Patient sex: M
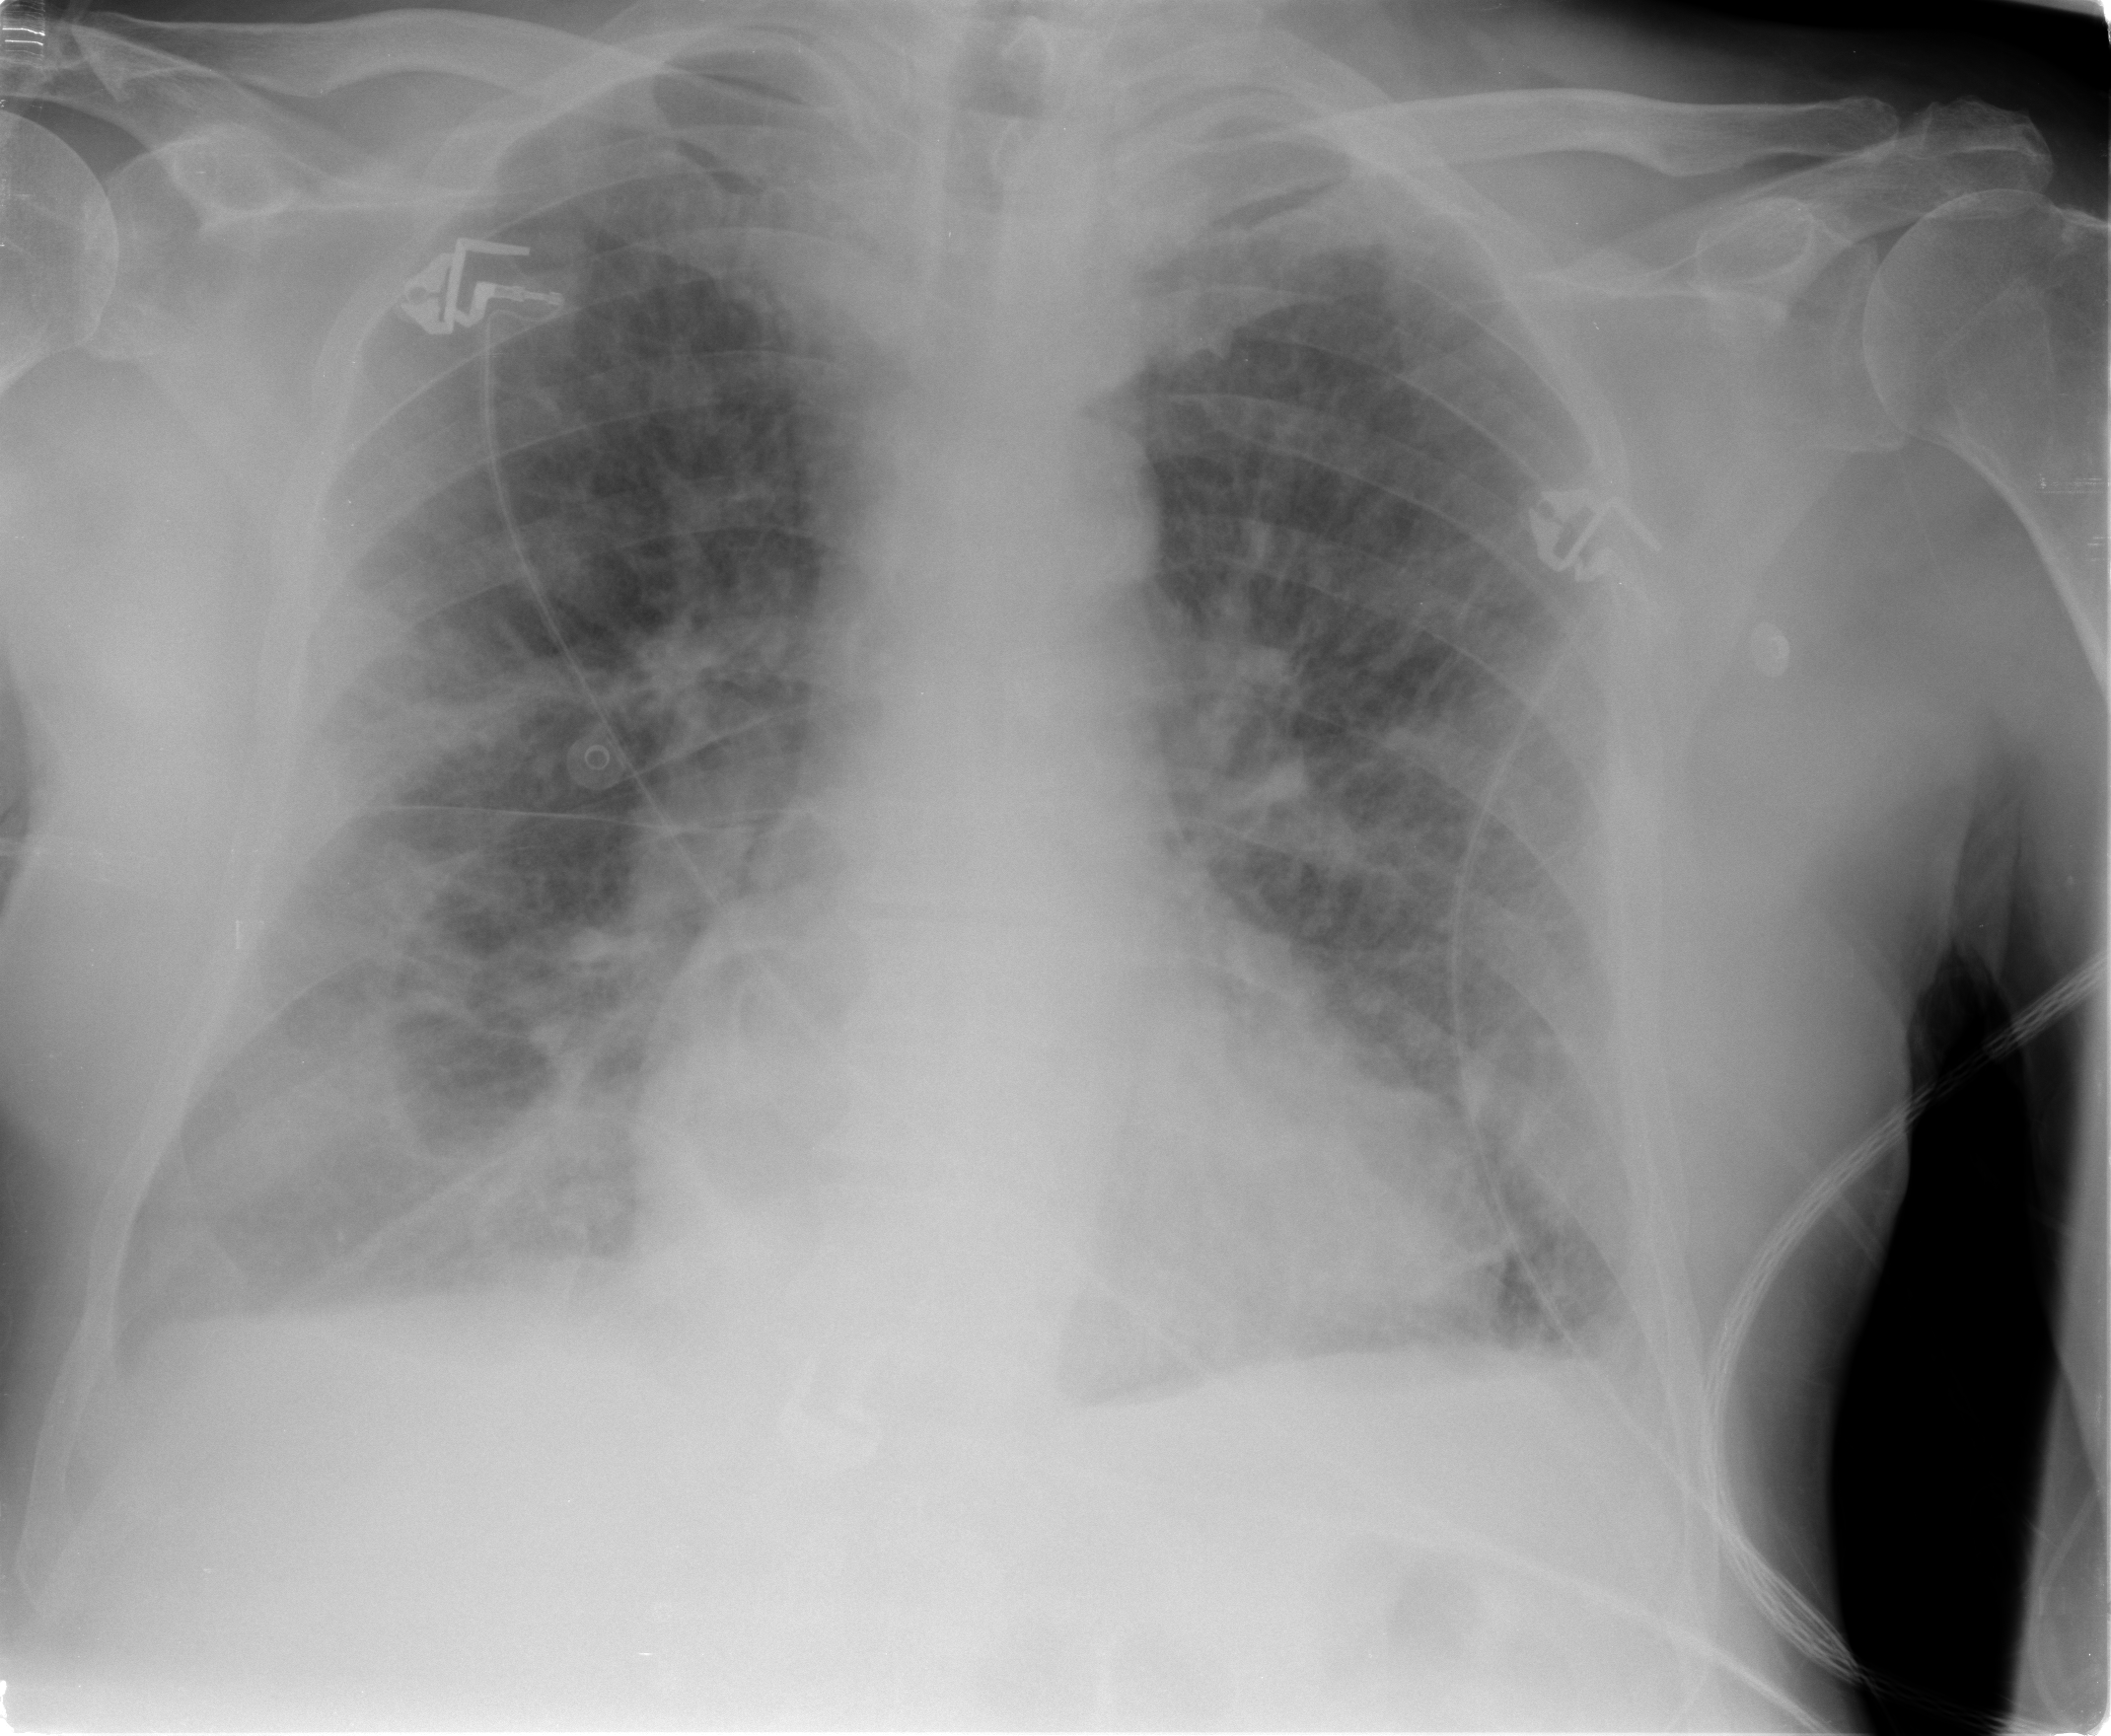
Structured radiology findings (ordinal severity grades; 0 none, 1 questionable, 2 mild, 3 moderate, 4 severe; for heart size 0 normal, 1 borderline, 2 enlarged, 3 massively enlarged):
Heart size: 2
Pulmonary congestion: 3
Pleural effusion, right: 2
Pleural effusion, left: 2
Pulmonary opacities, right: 3
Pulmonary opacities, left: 3
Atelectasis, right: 3
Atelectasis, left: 3